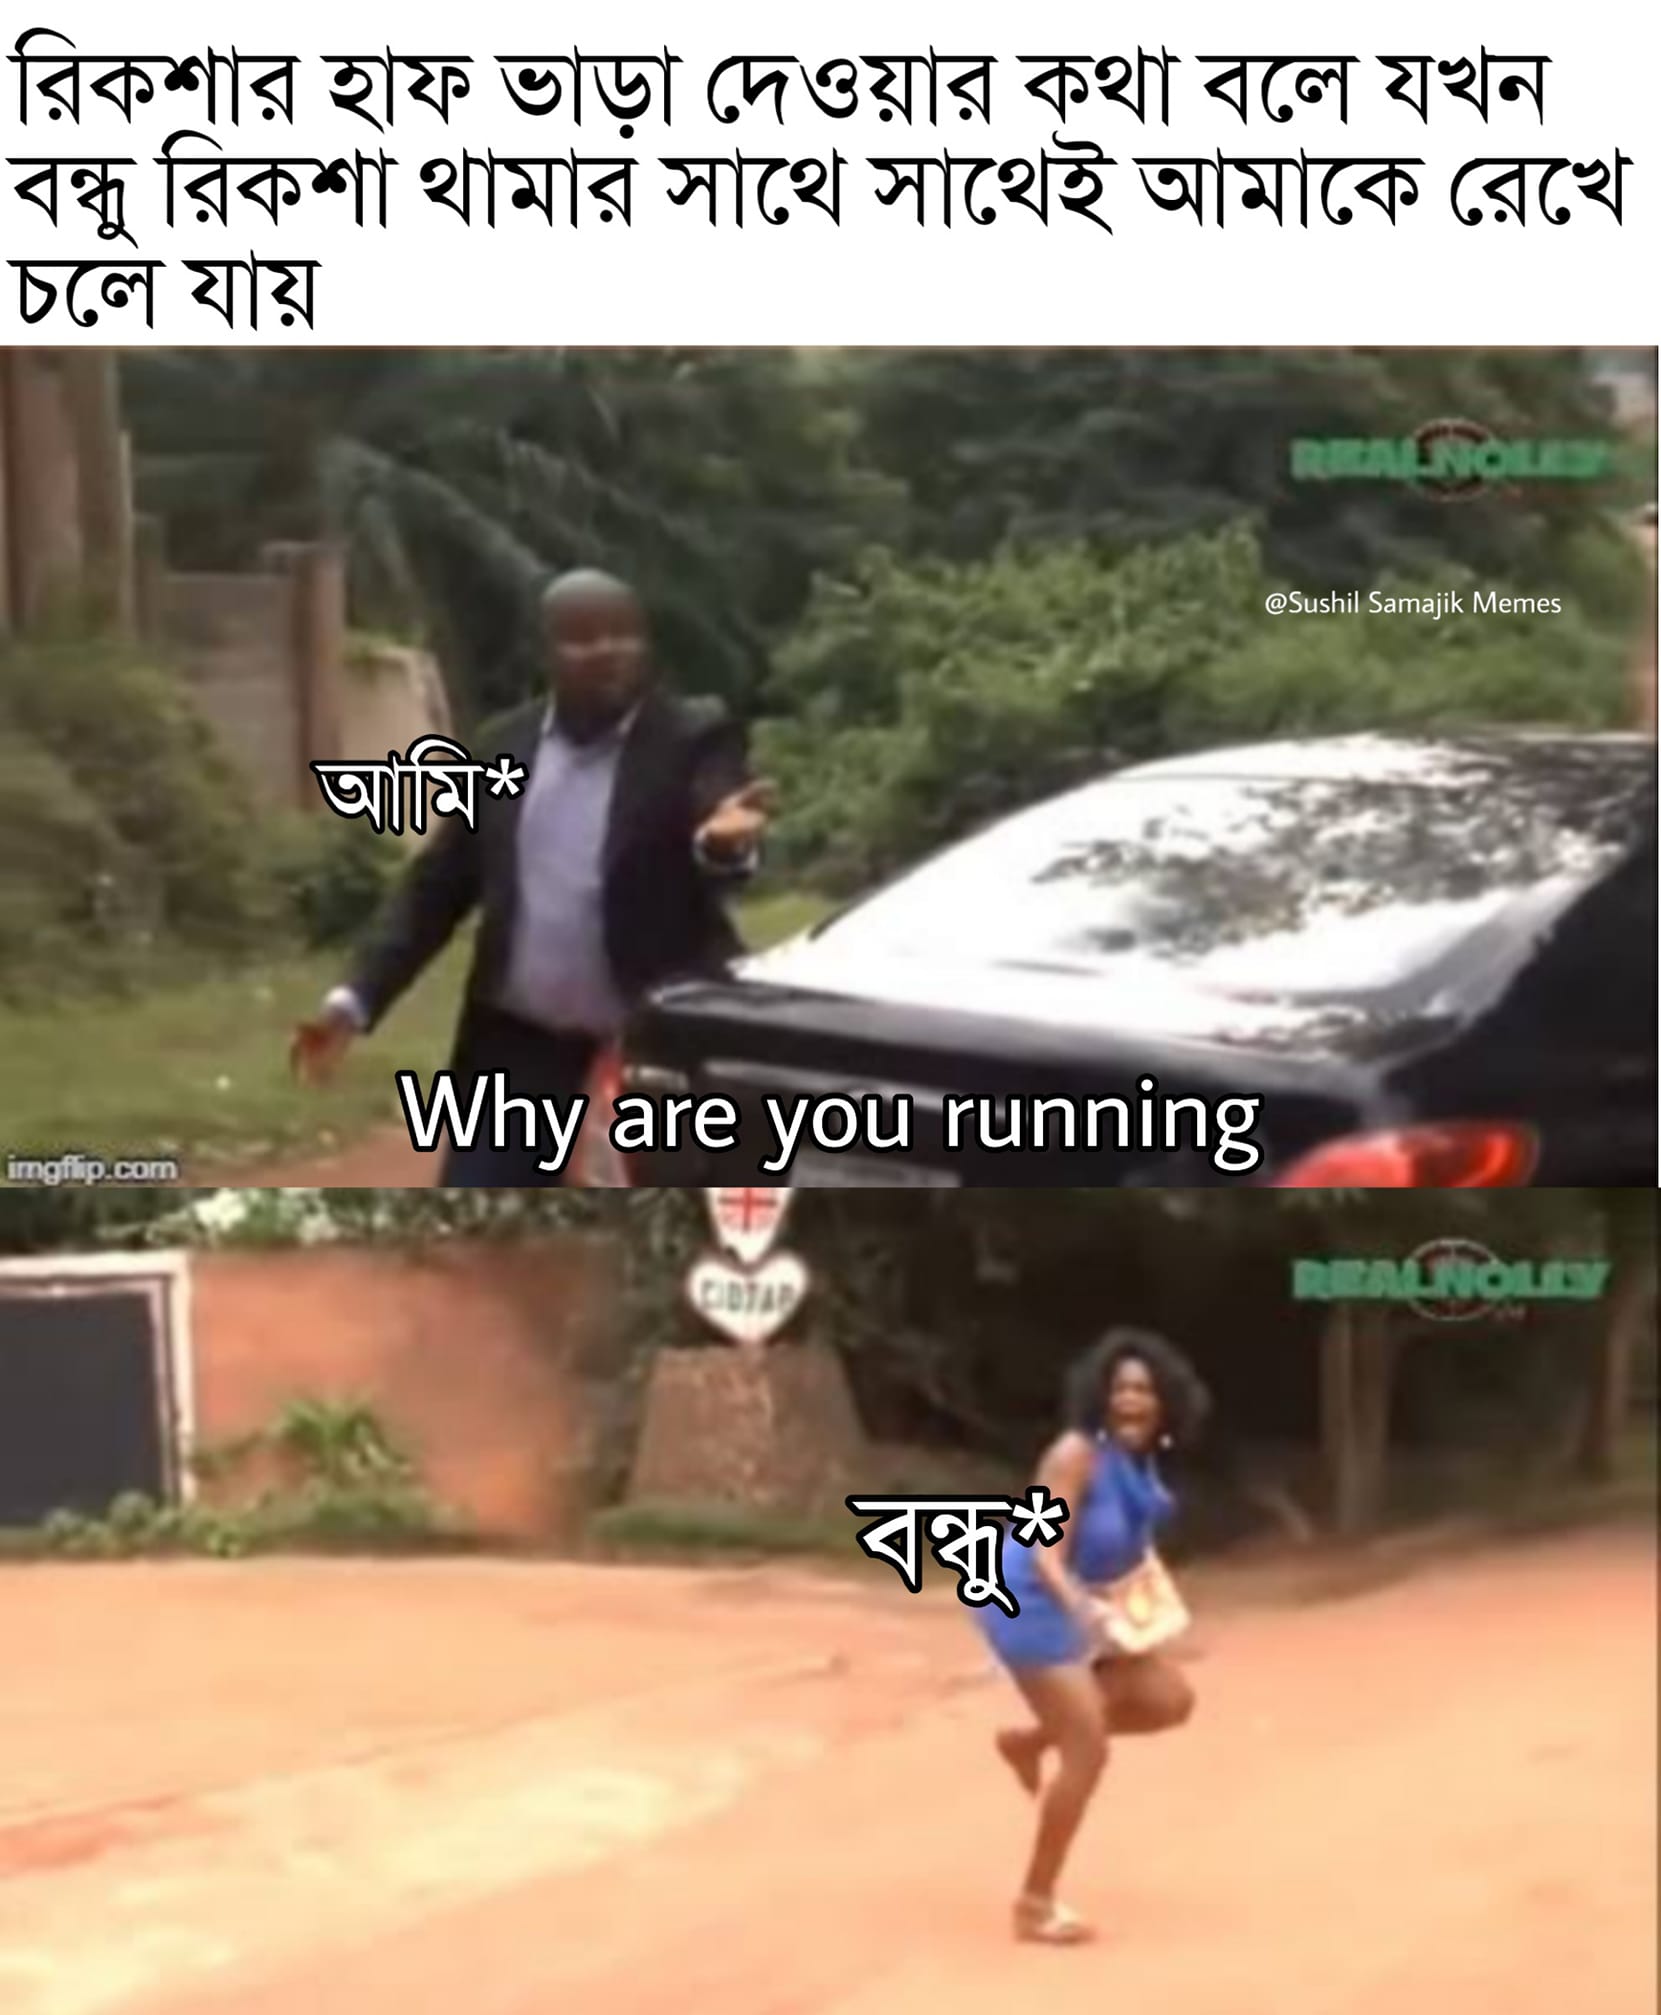
Caption: রিকশার হাফ ভাড়া দেওয়ার কথা বলে যখন বন্ধু রিকশা থামার সাথে সাথেই আমাকে রেখে চলে যায়    আমি*     Why are you running    বন্ধু*
Label: non-hate